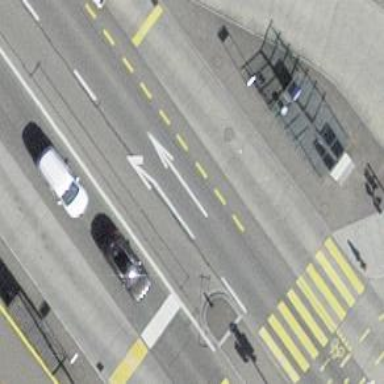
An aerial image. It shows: Primary highway with asphalt surface. There are sidewalks on both sides and lanes for cycling in both directions.